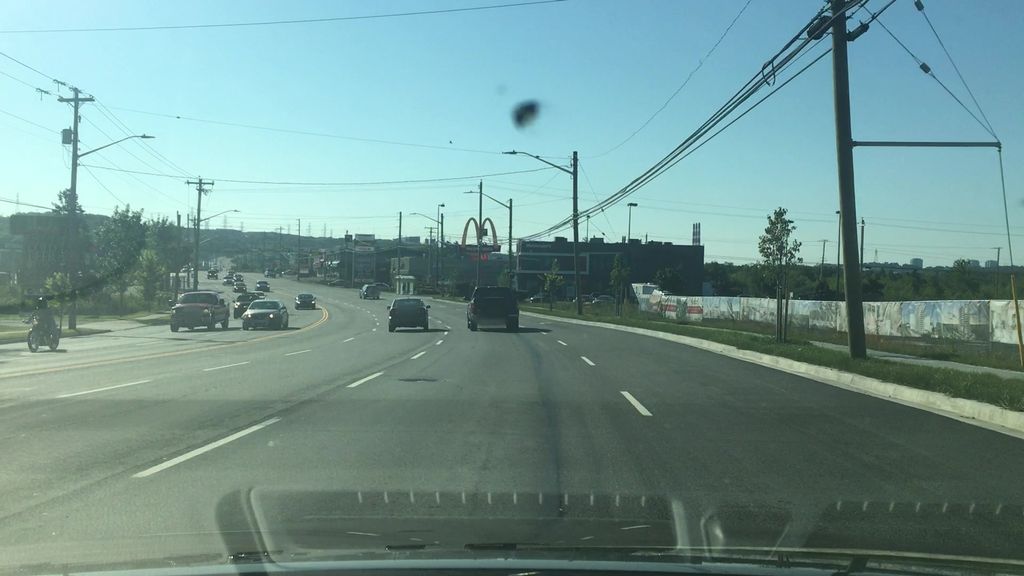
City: halifax